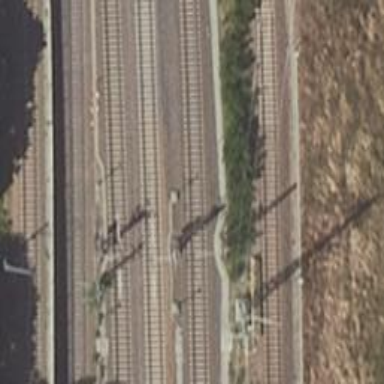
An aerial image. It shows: Railway signal.